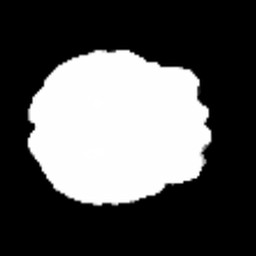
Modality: FA
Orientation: axial
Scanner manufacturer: siemens
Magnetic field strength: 3 T
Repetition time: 3.6 s
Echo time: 0.092 s